Field crop: maize
Growth stage: 2
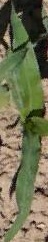
Species: maize